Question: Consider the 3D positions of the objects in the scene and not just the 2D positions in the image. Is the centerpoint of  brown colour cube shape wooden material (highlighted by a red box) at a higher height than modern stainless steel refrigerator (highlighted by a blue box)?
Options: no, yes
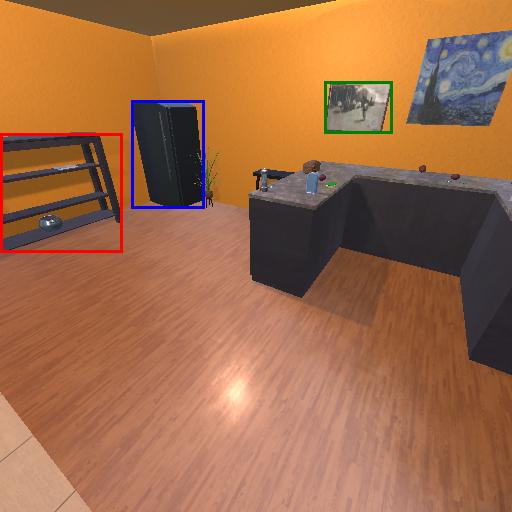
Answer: no